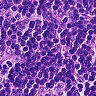
Metastatic tissue present: no